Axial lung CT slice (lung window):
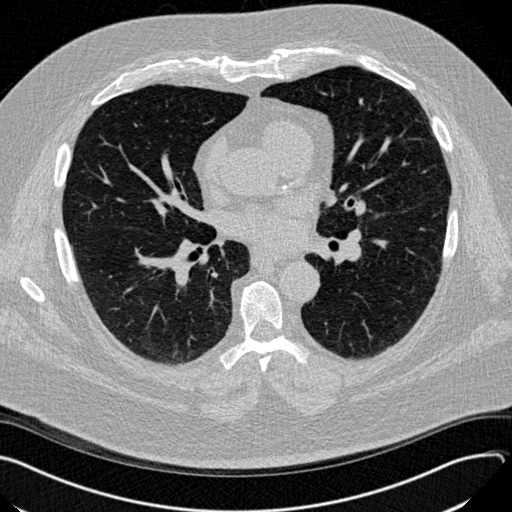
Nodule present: no